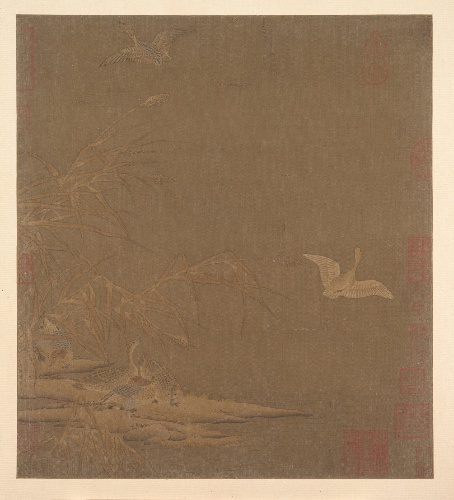
Artist: Unidentified artist
Date: 13th century
Object type: Album leaf
Classification: Paintings
Medium: Album leaf; ink and color on silk
Culture: China
Period: Southern Song dynasty (1127–1279)
Dimensions: 12 3/8 x 11 in. (31.4 x 28 cm)
Department: Asian Art
Credit line: From the Collection of A. W. Bahr, Purchase, Fletcher Fund, 1947
Accession year: 1947
Repository: Metropolitan Museum of Art, New York, NY
Tags: Geese